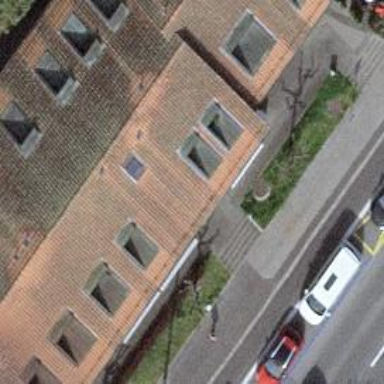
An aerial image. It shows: Set of steps on the road.